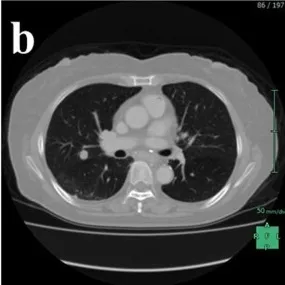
A: A chest X-ray at 7-year follow-up revealed a solitary pulomonary tumor at right lung (white arrow).
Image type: radiology (ct)